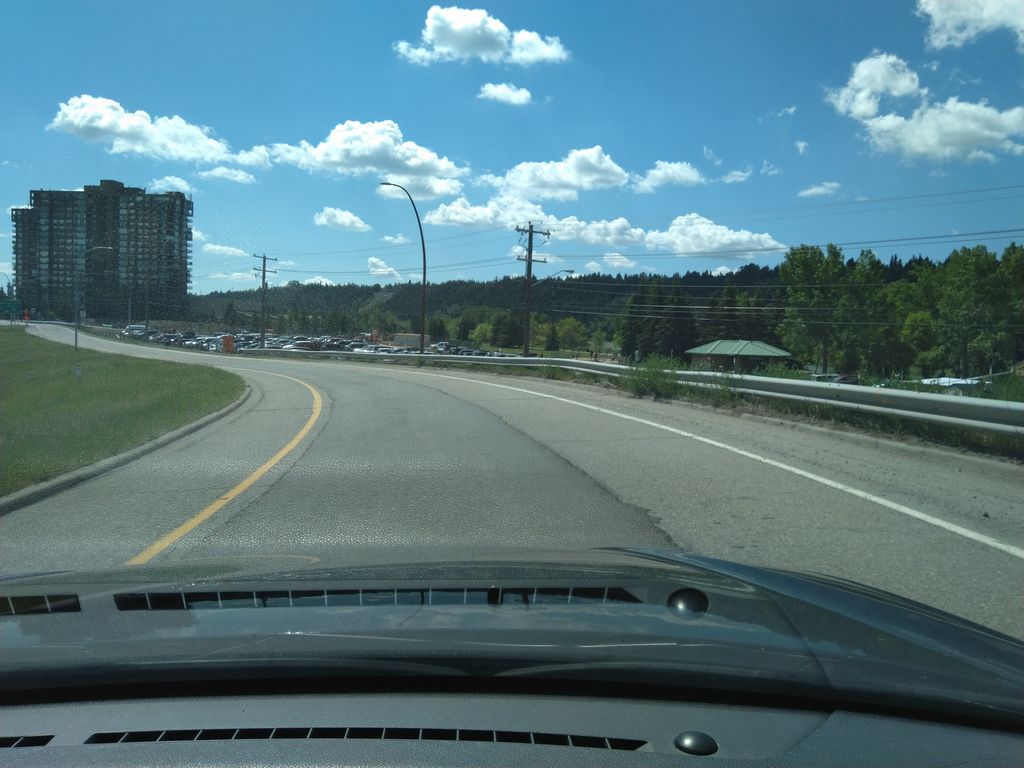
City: calgary